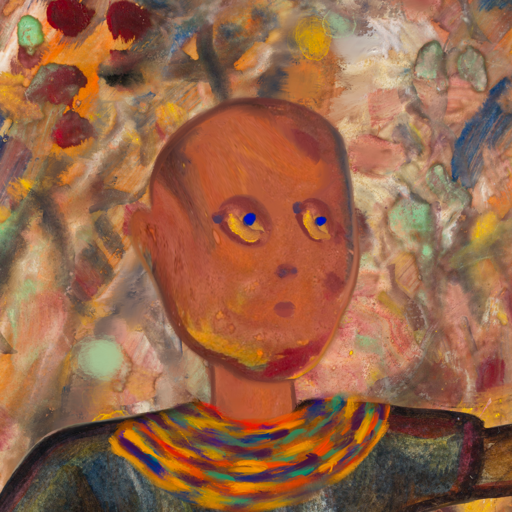
Background: Mother_And_Son_Mother, Head And Neck Side: Mother_And_Son_Son, Face Side: Mother_And_Son_Son, Bust: Mosgoul, Hair Side: Blank, Head Accessory: Blank, Second Necklace: An_Impression_2, Necklace: Blank, Baby: Blank